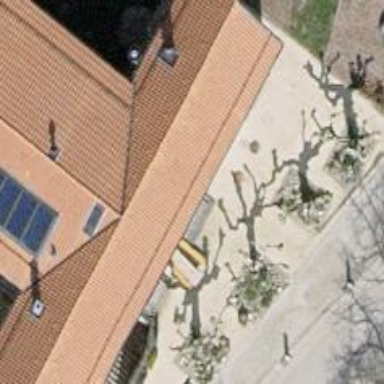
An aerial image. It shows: Restaurant.